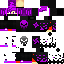
A female human skin with dark skin, wearing brown bald dressed in a purple tshirt and black pants, featuring a closed mouth.